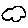
Label: cloud